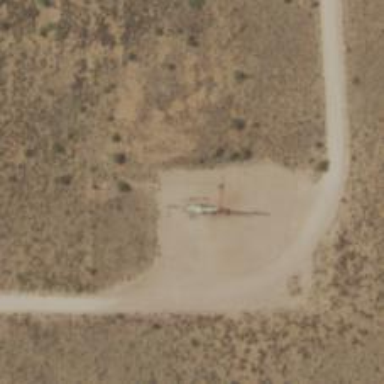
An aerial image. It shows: Petroleum well that is man-made.